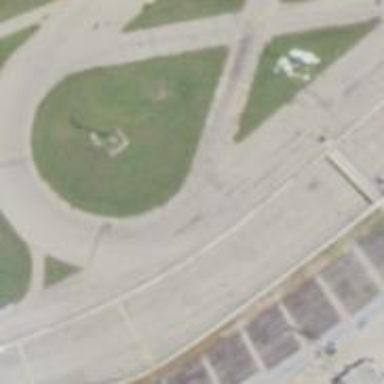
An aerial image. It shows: Motor sport raceway.